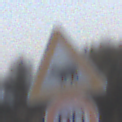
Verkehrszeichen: ViehtriebRechts
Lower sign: Geschwindigkeit90
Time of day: SunriseSunset
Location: Outdoor (Suburban)
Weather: Clear
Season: NotSpecified
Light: Natural